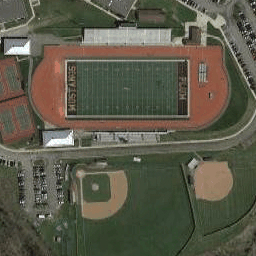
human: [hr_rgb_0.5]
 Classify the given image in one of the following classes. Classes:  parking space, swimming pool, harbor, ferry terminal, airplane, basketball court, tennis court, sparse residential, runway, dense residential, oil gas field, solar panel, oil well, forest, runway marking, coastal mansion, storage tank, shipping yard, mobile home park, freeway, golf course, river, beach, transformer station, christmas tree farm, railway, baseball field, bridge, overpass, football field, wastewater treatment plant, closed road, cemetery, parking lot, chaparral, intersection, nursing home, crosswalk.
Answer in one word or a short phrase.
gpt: football field